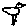
Label: bird